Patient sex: M
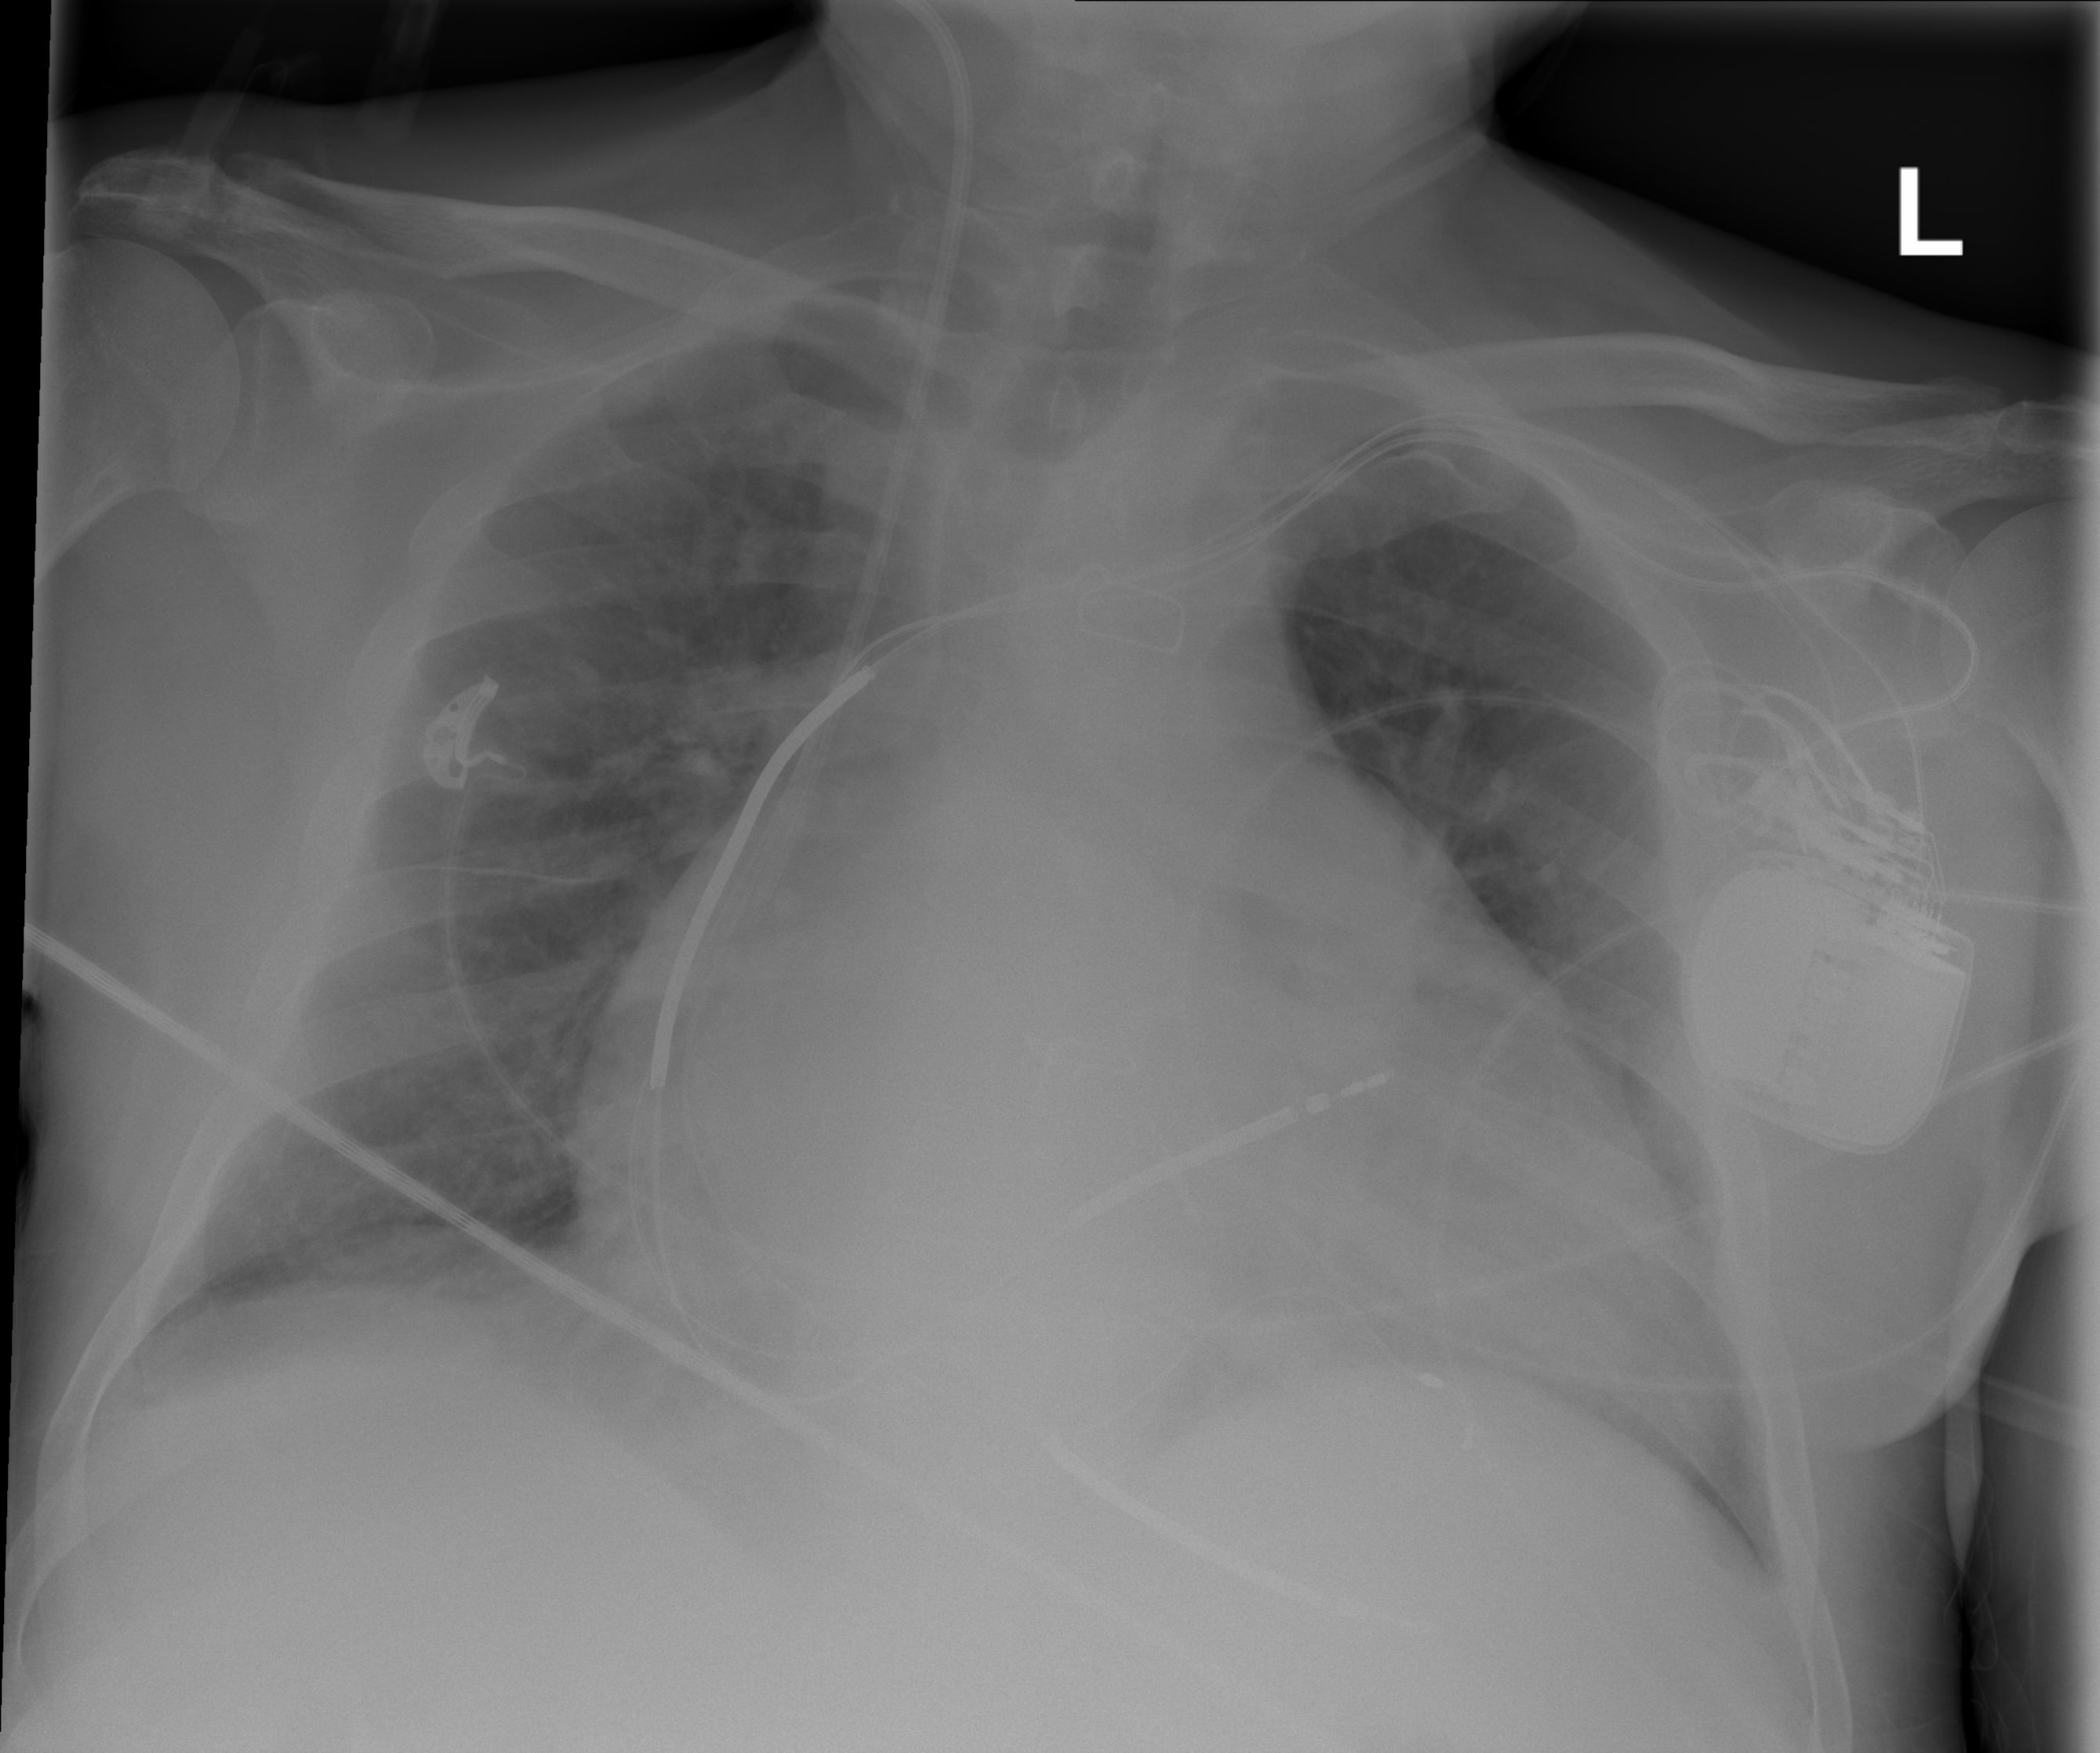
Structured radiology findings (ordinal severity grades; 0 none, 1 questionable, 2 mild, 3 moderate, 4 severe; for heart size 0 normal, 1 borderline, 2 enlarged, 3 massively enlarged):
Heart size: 3
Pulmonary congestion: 2
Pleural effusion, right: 0
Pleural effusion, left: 2
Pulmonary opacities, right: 1
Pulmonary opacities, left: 0
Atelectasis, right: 0
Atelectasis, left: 0